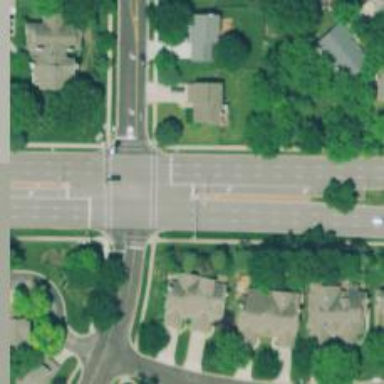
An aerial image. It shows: Solid stop line on the road.